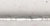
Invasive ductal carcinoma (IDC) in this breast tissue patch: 0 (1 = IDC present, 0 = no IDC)